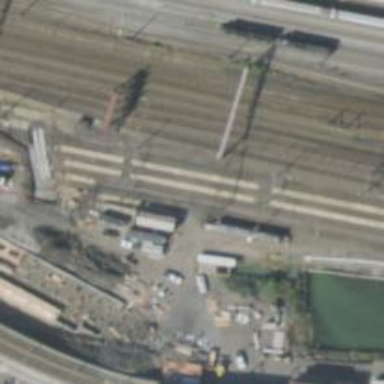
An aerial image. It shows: Railway yard with electrified contact lines.